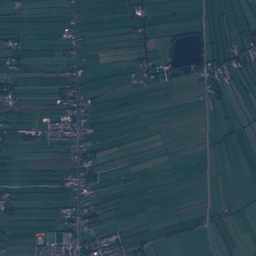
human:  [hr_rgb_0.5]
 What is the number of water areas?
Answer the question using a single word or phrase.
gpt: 222

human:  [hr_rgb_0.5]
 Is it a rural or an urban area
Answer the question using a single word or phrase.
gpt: urban

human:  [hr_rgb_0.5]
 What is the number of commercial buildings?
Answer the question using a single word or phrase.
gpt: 14

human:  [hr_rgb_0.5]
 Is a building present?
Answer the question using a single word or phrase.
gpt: yes

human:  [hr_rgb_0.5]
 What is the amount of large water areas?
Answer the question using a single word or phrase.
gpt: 81

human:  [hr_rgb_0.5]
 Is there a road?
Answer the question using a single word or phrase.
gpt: yes

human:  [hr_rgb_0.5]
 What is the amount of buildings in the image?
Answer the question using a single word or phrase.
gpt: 929

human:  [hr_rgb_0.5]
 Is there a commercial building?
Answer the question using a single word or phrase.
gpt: yes

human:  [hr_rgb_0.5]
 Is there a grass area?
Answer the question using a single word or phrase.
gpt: yes

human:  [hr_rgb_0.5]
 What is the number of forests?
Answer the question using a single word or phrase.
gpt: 30

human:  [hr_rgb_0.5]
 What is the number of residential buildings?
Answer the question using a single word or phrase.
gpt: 905

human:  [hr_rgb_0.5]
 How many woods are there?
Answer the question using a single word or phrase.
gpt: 60

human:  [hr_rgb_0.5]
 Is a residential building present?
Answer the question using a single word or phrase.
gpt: yes

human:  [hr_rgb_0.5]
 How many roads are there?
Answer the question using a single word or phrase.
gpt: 309

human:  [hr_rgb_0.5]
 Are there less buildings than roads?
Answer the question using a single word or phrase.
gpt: no

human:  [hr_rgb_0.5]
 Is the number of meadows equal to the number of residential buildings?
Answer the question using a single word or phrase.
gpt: no

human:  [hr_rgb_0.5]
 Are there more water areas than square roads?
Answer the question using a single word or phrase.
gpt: yes

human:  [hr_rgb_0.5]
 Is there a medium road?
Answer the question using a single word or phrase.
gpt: no

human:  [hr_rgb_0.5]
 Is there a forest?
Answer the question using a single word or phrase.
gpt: yes

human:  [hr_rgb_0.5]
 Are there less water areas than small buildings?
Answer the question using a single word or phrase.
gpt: yes

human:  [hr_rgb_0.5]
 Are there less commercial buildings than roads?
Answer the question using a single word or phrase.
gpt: yes

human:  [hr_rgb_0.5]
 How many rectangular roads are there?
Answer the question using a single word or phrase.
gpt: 0

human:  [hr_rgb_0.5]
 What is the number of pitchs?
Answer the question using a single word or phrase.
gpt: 9

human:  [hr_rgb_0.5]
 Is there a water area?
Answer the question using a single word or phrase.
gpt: yes

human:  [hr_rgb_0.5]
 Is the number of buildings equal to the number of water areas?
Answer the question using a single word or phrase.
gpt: no

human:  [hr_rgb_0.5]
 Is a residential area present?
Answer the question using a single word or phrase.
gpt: yes

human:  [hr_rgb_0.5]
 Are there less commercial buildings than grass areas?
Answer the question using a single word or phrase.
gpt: yes

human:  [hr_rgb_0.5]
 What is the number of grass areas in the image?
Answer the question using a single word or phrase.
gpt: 291

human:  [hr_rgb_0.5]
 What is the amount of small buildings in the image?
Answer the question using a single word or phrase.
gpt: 914

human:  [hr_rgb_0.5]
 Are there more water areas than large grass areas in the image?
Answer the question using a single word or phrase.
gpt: no

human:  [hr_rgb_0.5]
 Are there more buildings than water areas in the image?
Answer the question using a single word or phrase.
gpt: yes

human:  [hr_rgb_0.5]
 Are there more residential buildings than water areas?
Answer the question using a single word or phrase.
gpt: yes

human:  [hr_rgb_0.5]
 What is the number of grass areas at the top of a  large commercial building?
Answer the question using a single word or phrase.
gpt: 0

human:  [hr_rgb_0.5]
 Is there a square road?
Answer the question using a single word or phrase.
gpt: no

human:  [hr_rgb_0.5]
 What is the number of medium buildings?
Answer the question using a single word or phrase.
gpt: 15

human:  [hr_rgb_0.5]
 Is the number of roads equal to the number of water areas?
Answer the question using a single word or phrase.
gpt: no

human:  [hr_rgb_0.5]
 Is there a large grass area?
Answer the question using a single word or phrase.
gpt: yes

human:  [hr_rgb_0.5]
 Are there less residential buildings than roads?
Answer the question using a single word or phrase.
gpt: no

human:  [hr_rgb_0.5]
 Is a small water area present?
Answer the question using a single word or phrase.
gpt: yes

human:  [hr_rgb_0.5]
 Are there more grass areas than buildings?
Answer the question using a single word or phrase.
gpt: no

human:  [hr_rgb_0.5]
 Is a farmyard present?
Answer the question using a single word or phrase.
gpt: yes

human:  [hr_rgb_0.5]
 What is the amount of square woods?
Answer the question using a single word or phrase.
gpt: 0

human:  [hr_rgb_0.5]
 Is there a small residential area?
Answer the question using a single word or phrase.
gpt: yes

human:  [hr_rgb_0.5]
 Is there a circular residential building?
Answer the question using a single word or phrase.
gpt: yes

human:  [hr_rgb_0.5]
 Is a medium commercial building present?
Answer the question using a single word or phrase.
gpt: yes

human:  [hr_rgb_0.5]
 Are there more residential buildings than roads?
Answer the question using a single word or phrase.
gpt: yes

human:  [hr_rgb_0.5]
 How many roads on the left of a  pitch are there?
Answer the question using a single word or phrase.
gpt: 213

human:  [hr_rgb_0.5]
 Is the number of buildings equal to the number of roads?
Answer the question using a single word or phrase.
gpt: no

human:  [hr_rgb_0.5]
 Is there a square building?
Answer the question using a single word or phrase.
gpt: yes

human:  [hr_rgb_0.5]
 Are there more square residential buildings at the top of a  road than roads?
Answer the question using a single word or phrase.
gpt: no

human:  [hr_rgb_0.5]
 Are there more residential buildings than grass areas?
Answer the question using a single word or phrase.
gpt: yes

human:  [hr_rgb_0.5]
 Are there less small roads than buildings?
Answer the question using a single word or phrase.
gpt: yes

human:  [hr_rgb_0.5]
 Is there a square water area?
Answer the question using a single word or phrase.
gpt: yes

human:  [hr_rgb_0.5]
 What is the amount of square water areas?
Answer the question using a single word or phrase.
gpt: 2

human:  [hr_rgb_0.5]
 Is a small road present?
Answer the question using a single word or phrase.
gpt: yes

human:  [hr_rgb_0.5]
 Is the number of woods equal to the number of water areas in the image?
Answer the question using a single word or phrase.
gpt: no

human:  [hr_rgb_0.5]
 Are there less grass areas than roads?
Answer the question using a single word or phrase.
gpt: yes

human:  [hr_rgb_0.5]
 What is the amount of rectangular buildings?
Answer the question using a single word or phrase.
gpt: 633

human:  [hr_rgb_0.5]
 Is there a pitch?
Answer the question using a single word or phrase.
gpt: yes

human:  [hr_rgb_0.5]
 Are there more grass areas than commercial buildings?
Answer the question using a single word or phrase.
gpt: yes

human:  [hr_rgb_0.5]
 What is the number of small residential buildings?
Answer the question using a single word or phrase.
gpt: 891

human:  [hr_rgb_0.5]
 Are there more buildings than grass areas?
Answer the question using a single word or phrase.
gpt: yes

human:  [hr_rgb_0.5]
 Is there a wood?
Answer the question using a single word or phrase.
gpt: yes

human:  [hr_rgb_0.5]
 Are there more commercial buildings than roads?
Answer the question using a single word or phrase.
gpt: no